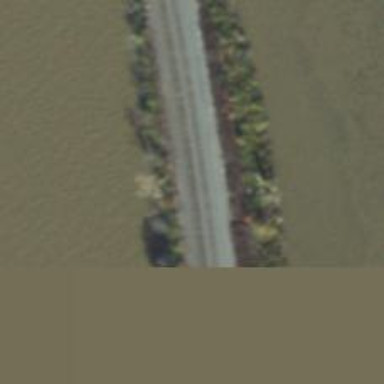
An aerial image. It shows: Railway track.